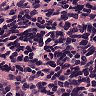
Metastatic tissue present: no